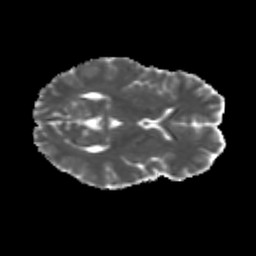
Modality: MD
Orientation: axial
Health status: ill
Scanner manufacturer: siemens
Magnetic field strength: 3 T
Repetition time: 14.1 s
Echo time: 0.098 s